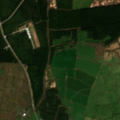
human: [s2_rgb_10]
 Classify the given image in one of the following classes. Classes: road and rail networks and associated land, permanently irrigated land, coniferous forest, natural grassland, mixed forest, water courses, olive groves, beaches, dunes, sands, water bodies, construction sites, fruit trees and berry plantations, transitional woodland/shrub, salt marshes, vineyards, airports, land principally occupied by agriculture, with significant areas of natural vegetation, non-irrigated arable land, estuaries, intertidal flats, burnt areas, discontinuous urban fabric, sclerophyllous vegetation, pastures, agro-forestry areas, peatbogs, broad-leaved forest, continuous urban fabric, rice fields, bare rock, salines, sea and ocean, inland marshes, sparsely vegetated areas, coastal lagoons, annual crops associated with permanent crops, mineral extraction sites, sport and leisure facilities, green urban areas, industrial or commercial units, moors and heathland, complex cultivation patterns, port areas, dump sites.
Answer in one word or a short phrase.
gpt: pastures, coniferous forest, transitional woodland/shrub